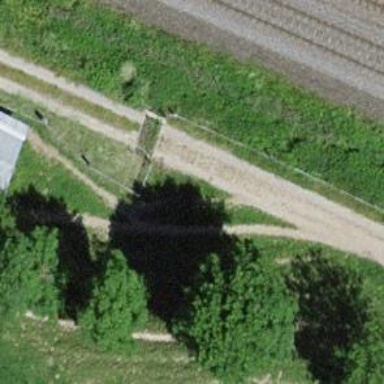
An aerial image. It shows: Cattle grid barrier.